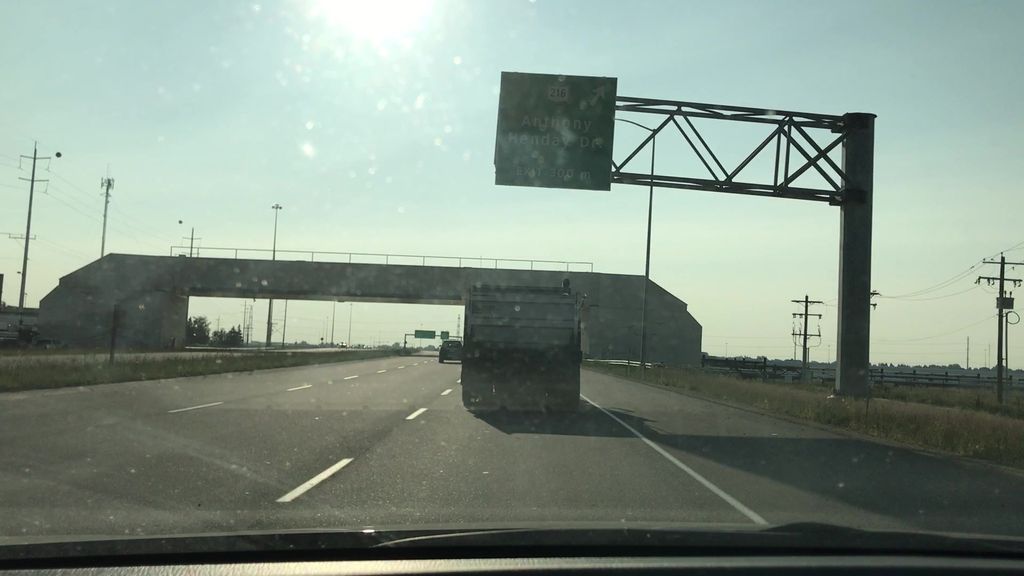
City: edmonton